Question: Just wondering how easy to do something like this in Iphone.
will Like to how to make the needle move
Thanks for reading and comments

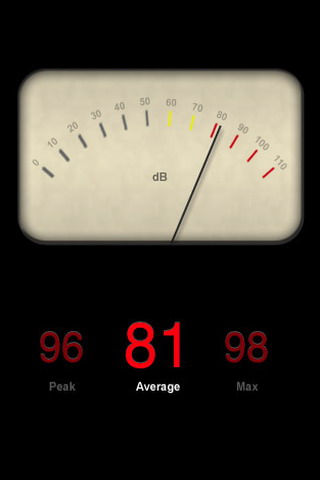
Answer: You should be able to put the needle in an 'UIImageView'. Every view now has an associated transformation, this is basically a matrix, which decides how original points are mapped to the screen. There are quite simple ways to do a simple manipulation of this:
'''
UILabel *lblTest = [[UILabel alloc] initWithFrame:CGRectMake(100, 100, 100, 100)];
lblTest.text = @"Testing";
[view addSubview:lblTest];
lblTest.transform = CGAffineTransformMakeRotation(M_PI / 4.0);
'''
will result in the label being rotated by 45 degrees (which is a quarter of PI in radians; you can convert degrees to radians by multiplying by M_PI and dividing by 180.0). Using this you already have the methods at hand to animate the needle whenever a new data point comes in.
Note that this can also be animated:
'''
[UIView animateWithDuration:5.0 animations:^{
lblTest.transform = CGAffineTransformMakeRotation(M_PI_4);
}];
'''
This would slowly rotate the view to 45 degrees over the course of 5 seconds. There are some tutorials out there for animations, e.g. <URL>. And the framework already allows for some advanced things, e.g.:
'''
[UIView animateWithDuration:1.0 delay:1.0 options:UIViewAnimationCurveEaseInOut|UIViewAnimationOptionAutoreverse|UIViewAnimationOptionRepeat animations:^{
lblTest.transform = CGAffineTransformMakeRotation(M_PI_4);
} completion:^(BOOL finished) {
}];
'''
Will "smooth" beginning and end of the rotation, automatically reverse back and repeat this over and over. This results in the label "wiggeling" back and forth after waiting for 1 second.
You can use this to introduce some smooth effects when jumping between values. If you for example sample data only every 250ms, you might use that time to introduce some animation.